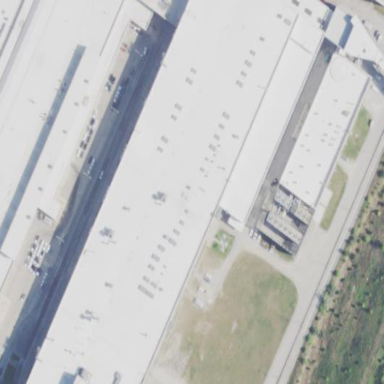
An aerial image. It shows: Industrial building.